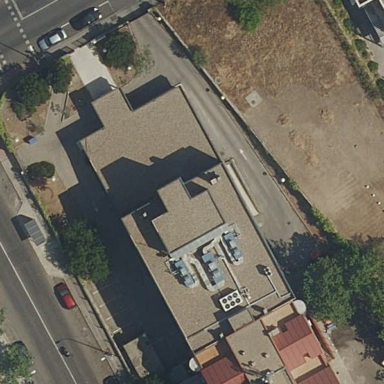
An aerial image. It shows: Healthcare clinic.